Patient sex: F
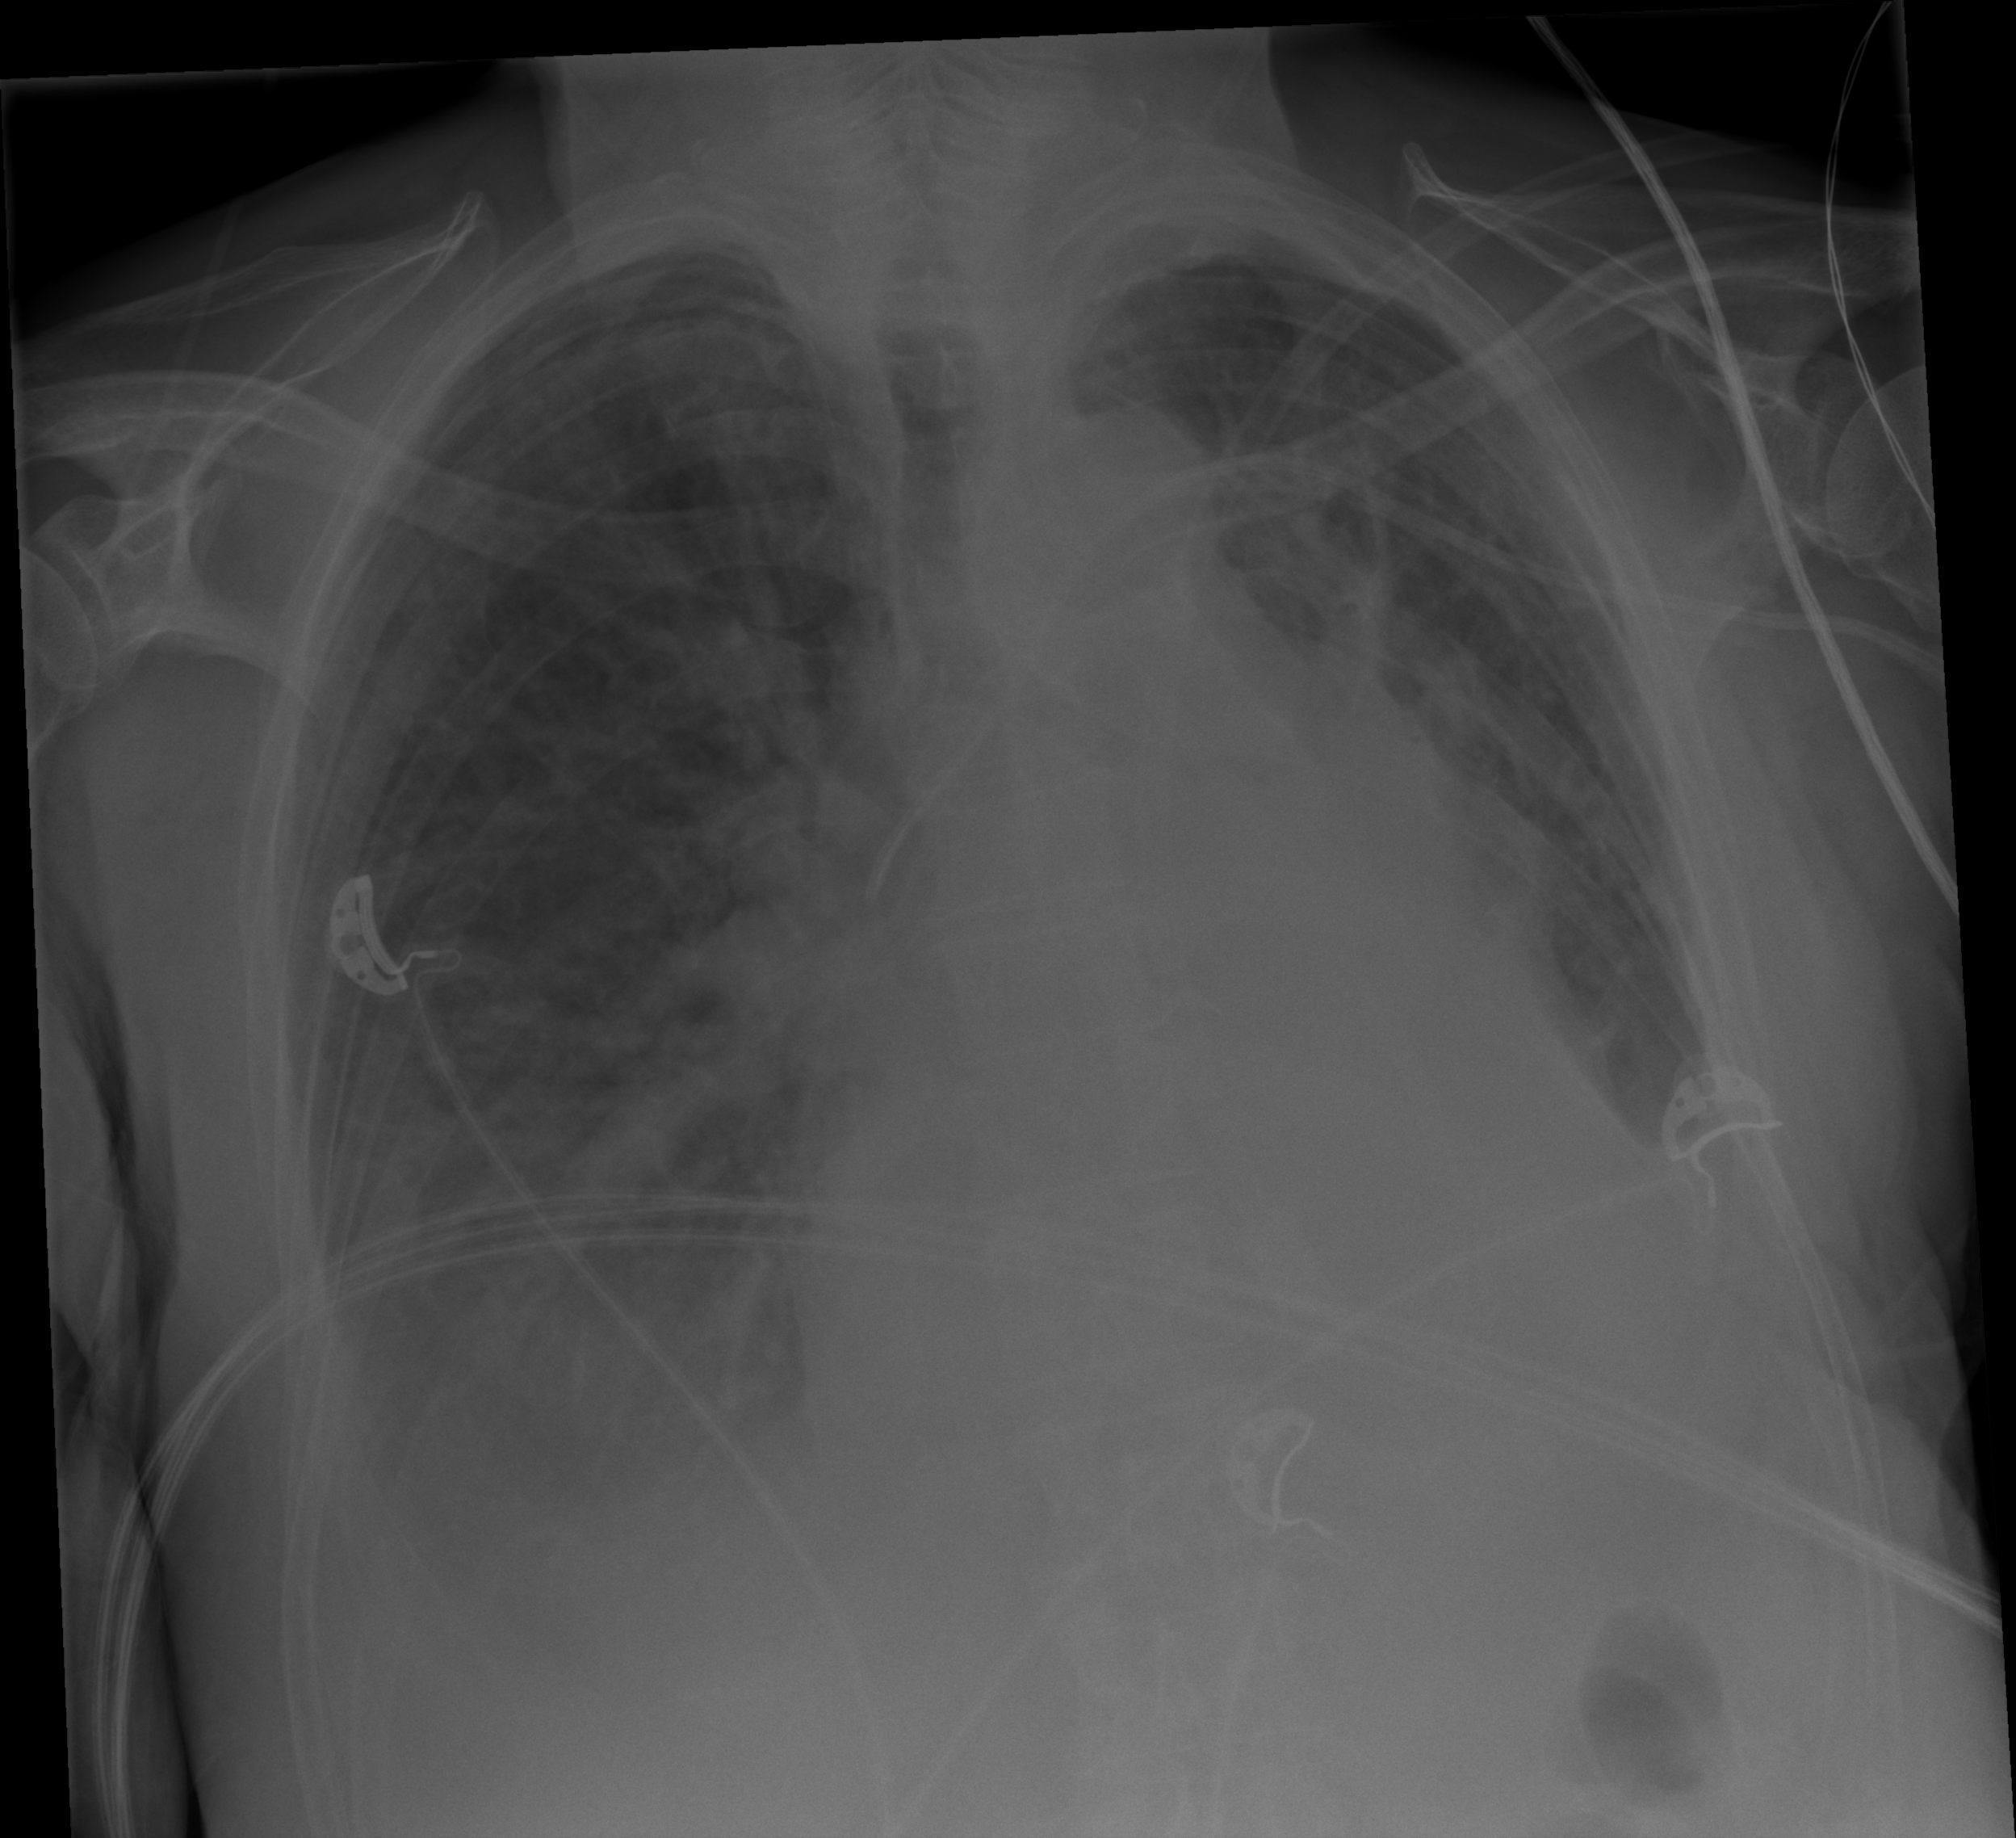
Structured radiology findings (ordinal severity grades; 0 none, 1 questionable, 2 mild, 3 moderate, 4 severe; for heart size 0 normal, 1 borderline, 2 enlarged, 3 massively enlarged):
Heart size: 2
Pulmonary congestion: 2
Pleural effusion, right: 2
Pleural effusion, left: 2
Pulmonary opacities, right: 2
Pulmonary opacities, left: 1
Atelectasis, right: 2
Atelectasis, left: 2